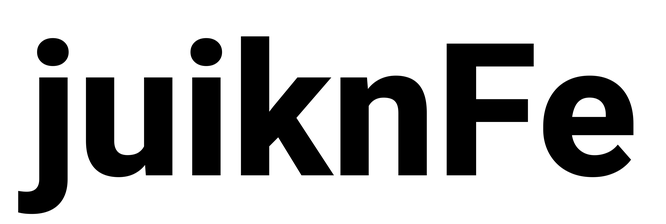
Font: Roboto_ExtraBold